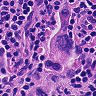
Metastatic tissue present: yes